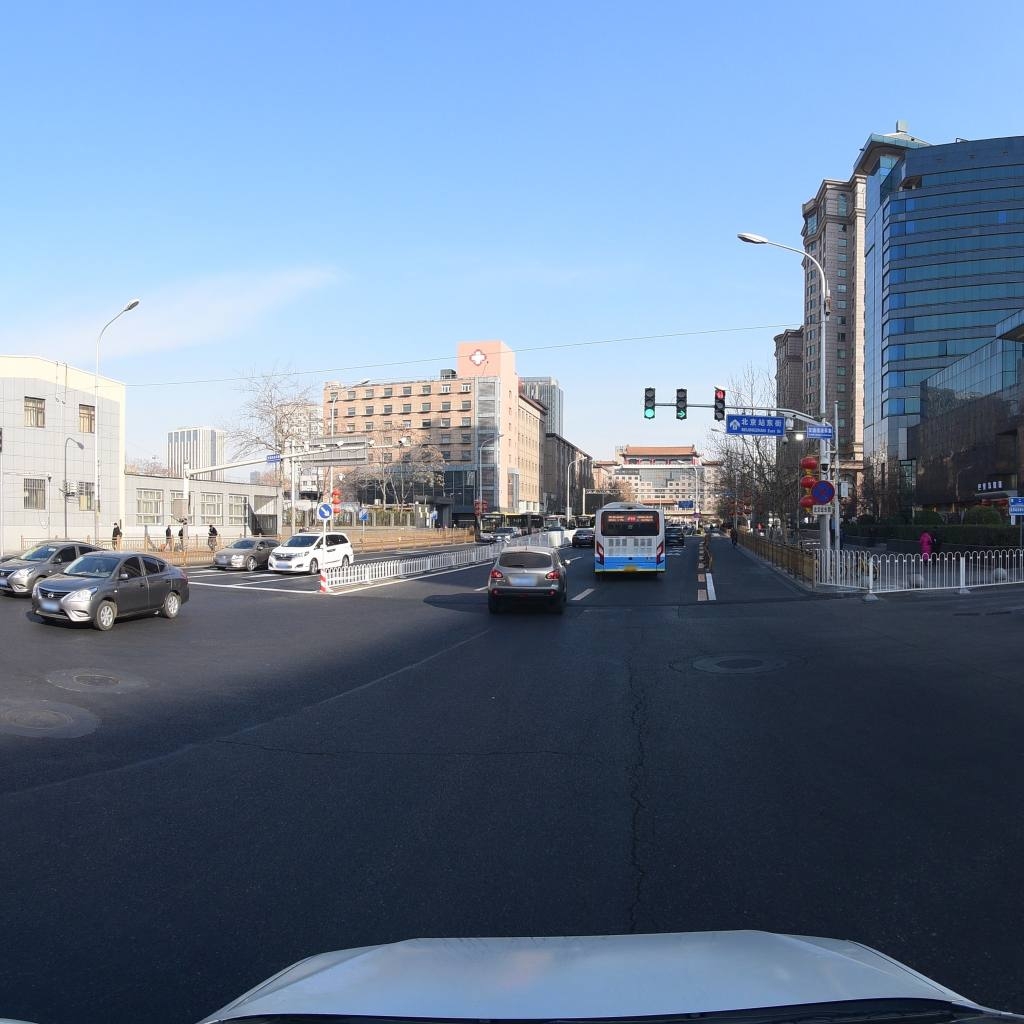
Region: Dongcheng
Road damage annotations: longitudinal crack, transverse crack, manhole cover, manhole cover, manhole cover, longitudinal patch, longitudinal crack